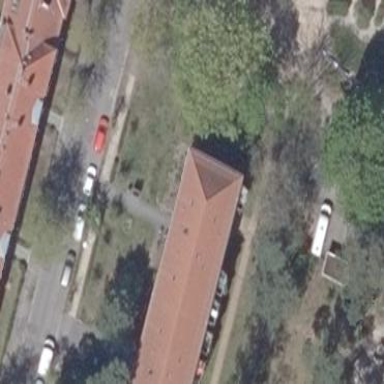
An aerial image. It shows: Hipped roof on apartment building.